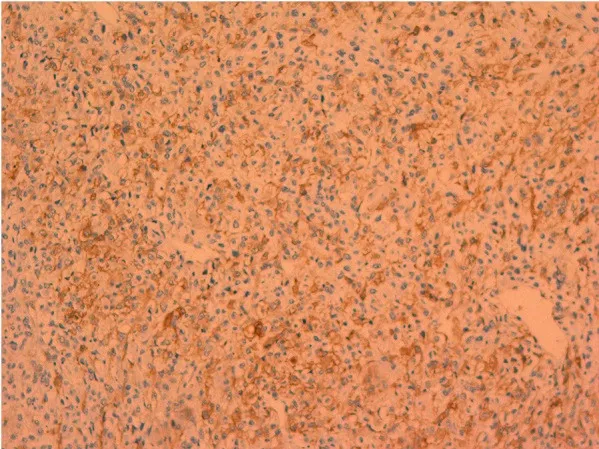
Smooth muscle actin positive.
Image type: pathology (immunostaining)